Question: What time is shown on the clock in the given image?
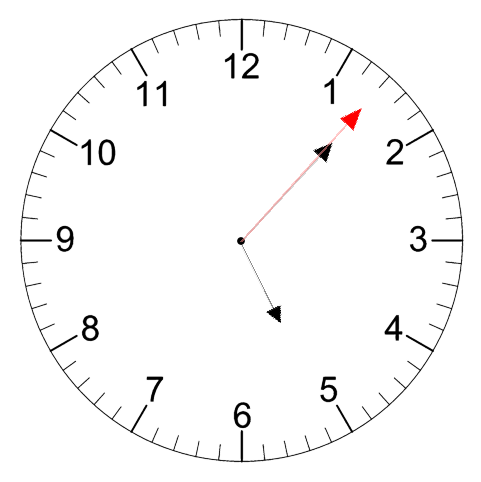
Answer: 05:07:07